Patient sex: F
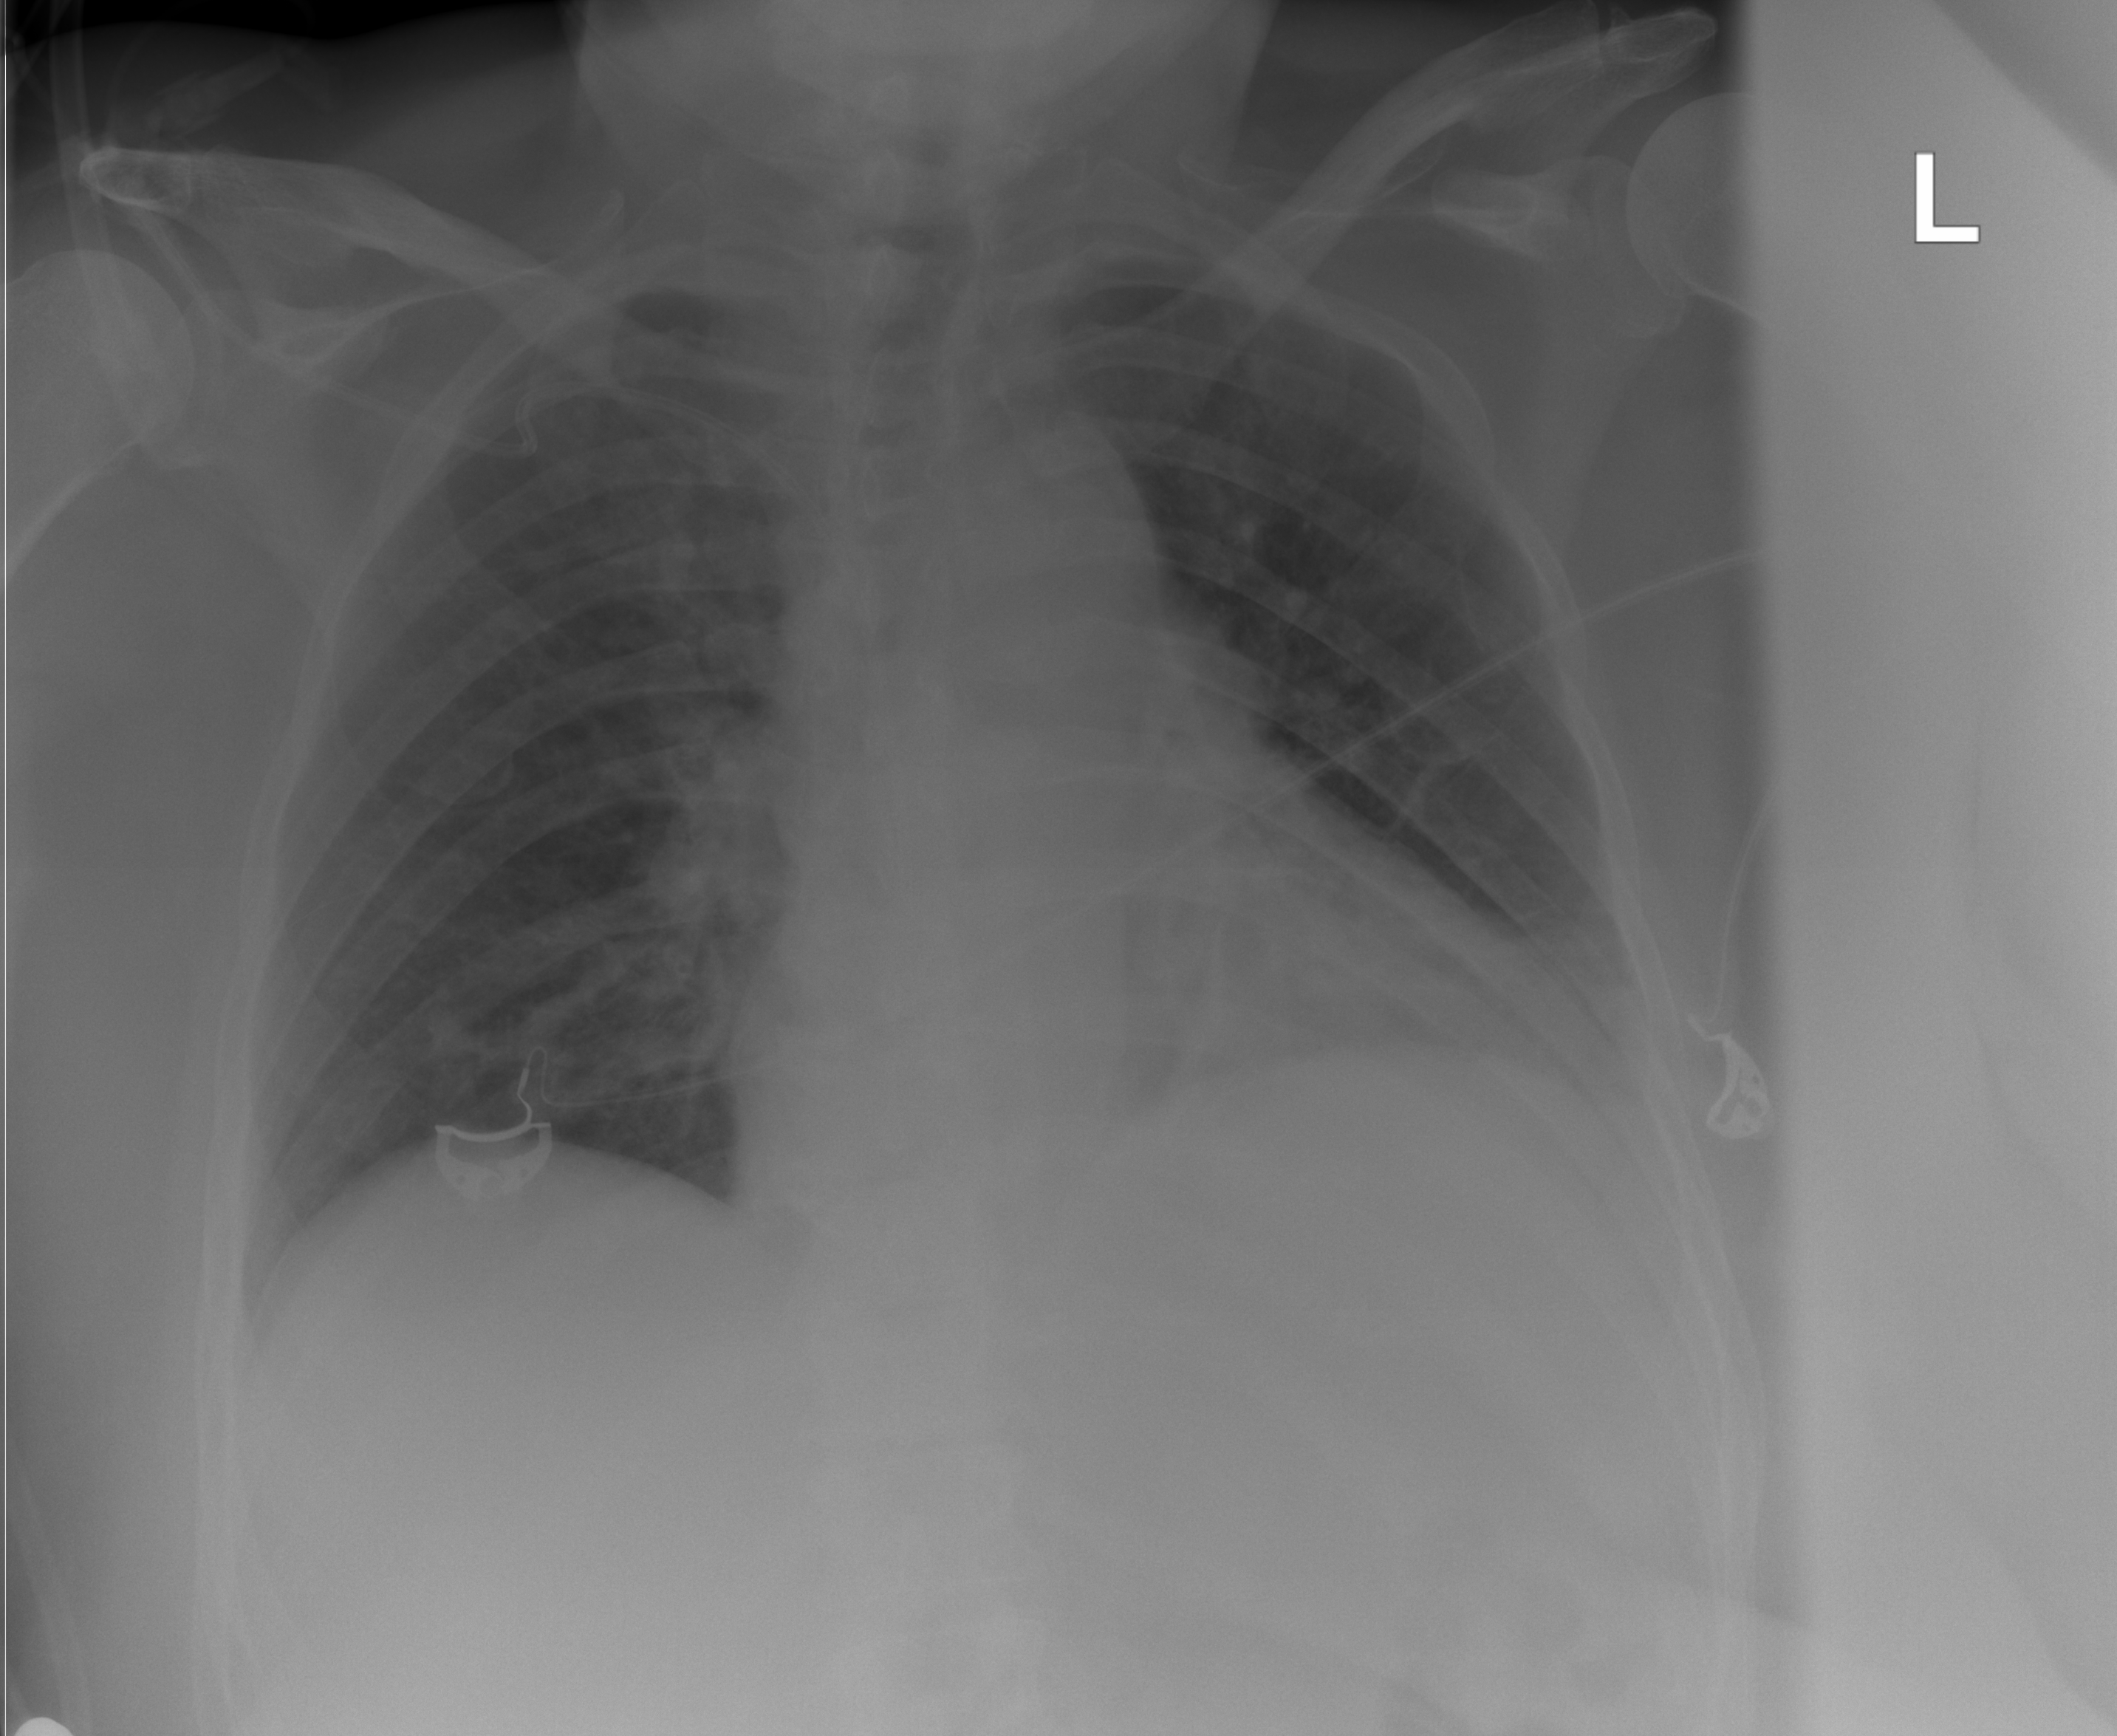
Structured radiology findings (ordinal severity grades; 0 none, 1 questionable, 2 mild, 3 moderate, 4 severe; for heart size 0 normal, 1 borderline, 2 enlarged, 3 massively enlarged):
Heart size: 2
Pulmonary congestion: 1
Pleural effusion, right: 0
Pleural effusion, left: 0
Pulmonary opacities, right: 0
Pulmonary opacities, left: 0
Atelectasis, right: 0
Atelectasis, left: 0